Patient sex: M
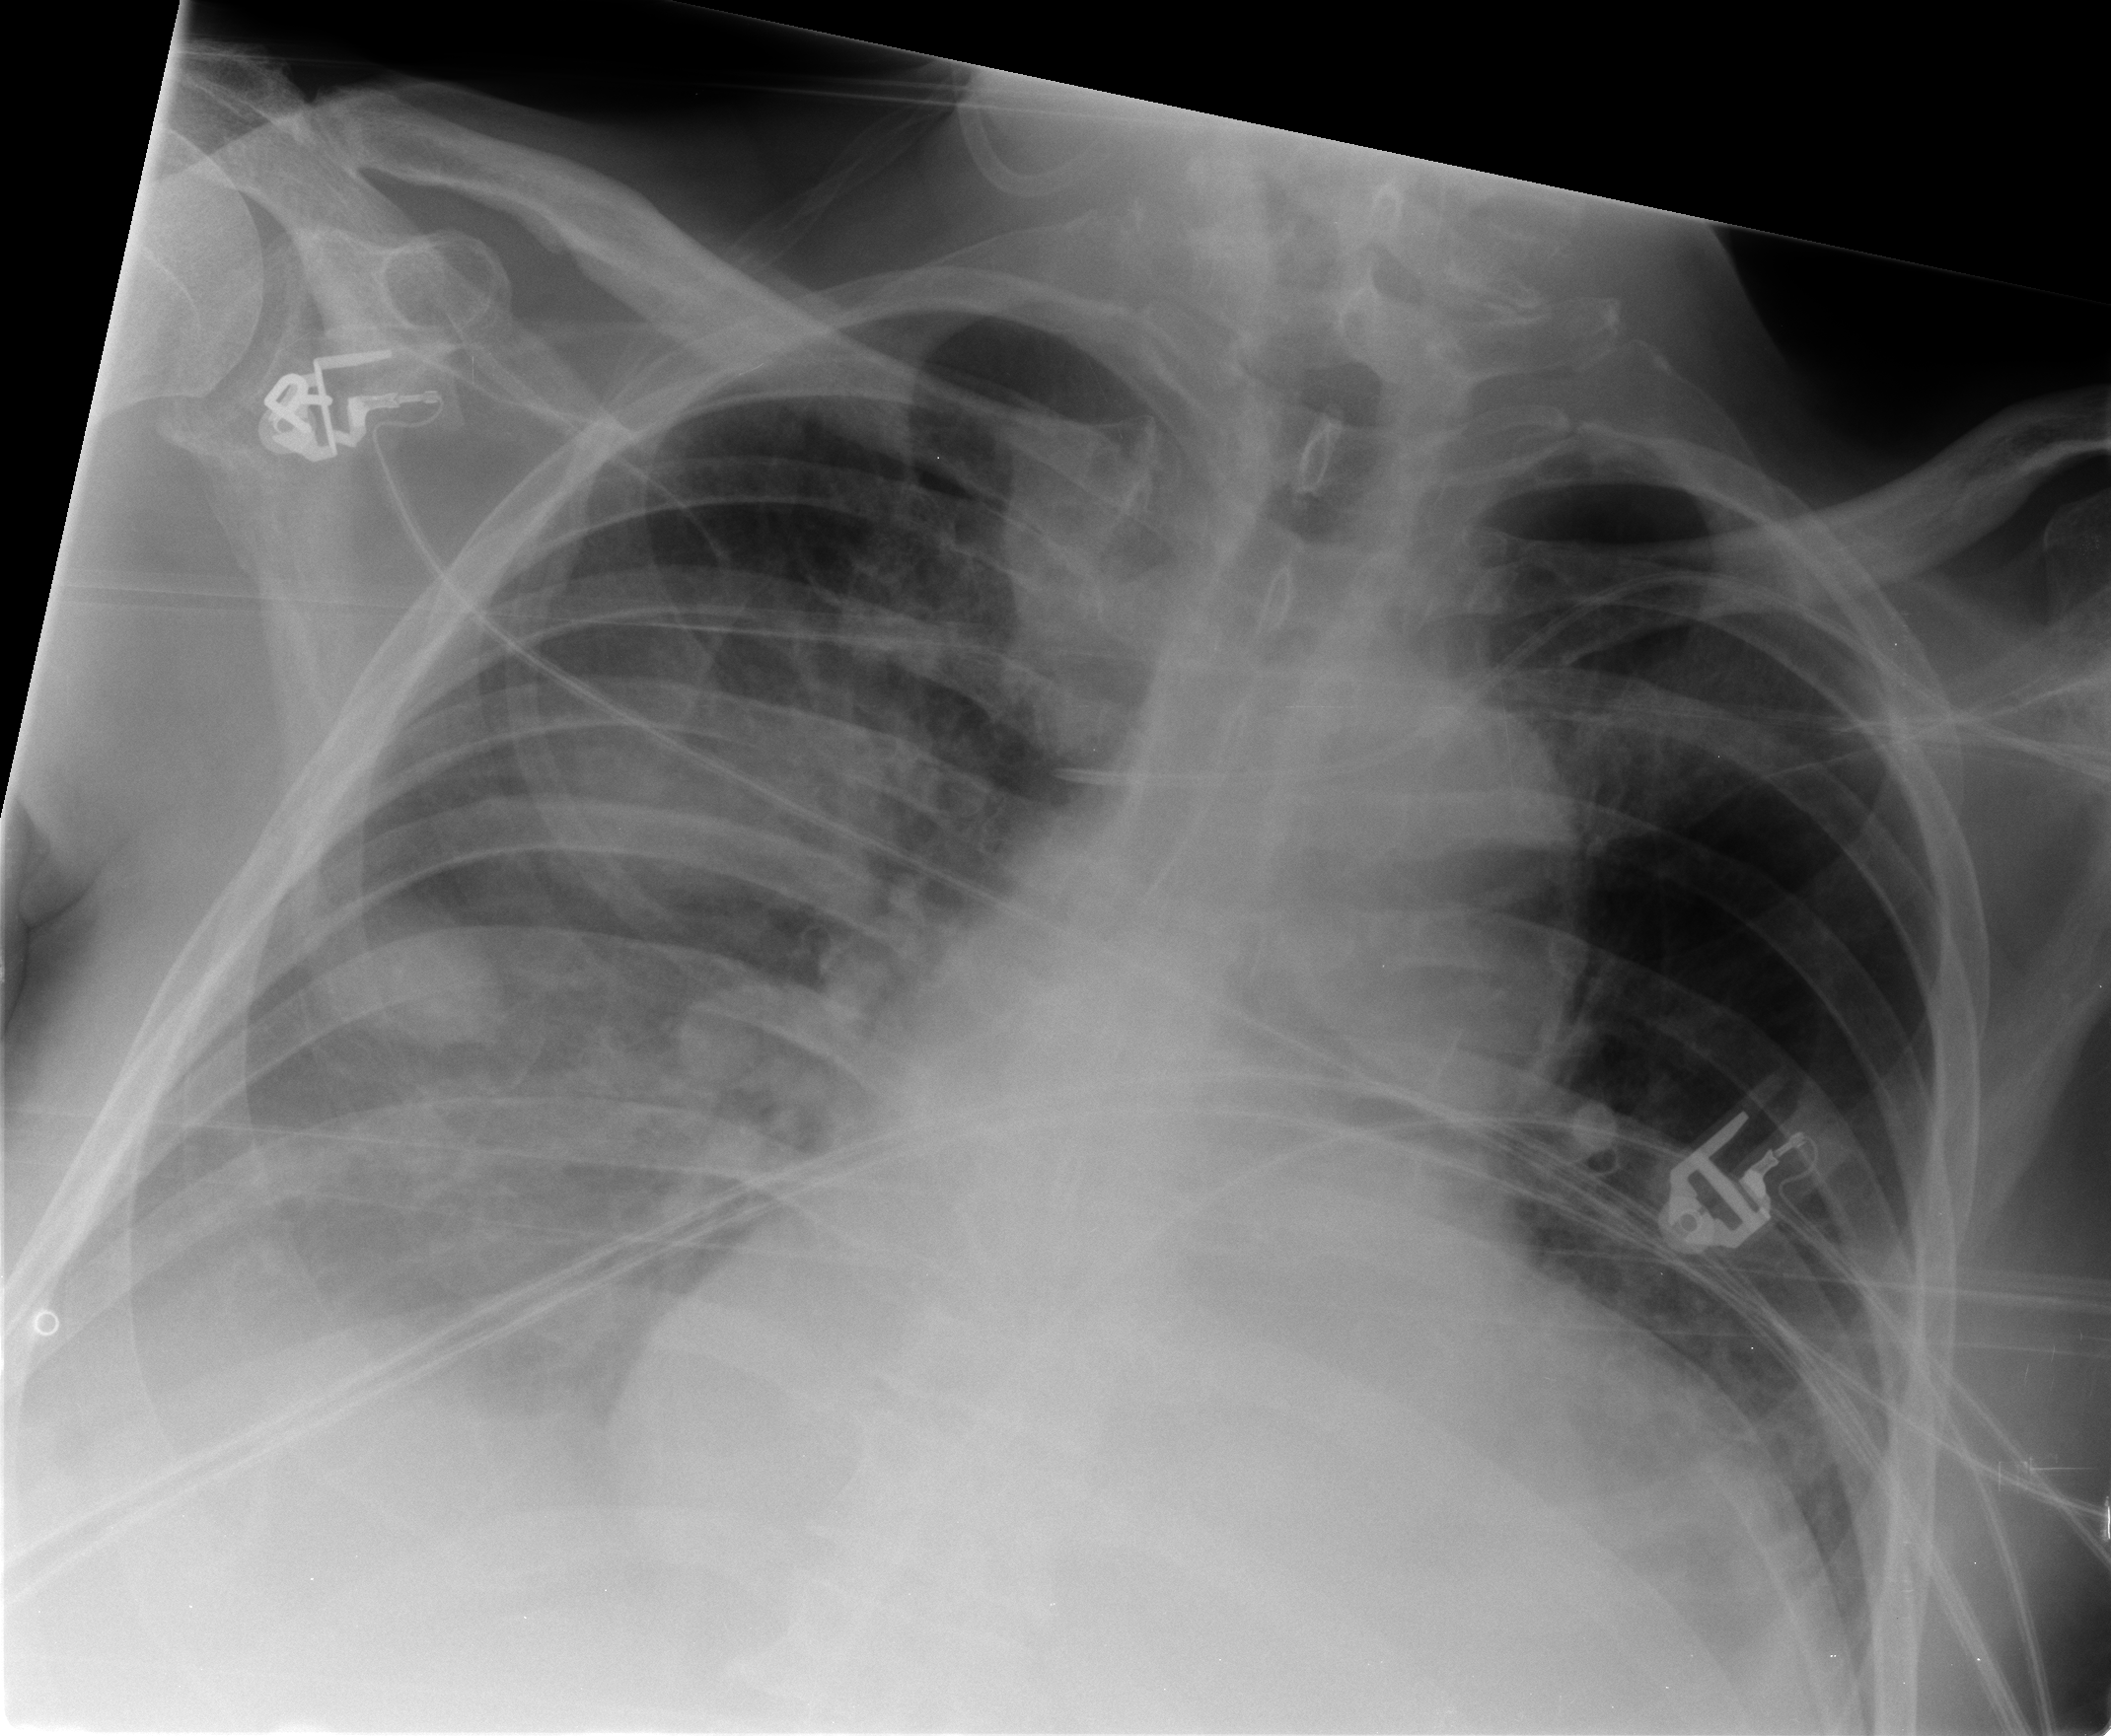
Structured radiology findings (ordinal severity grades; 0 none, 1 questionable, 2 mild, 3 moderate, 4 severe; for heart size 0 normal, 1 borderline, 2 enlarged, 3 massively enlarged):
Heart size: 3
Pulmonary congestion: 2
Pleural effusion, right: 3
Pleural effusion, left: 1
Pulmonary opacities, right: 2
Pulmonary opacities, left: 0
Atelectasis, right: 2
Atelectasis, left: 1